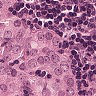
Metastatic tissue present: yes